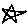
Label: star